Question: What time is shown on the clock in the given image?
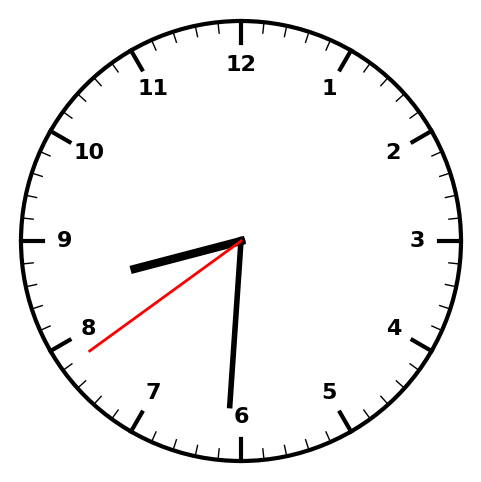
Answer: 08:30:39